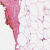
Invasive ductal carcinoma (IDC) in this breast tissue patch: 0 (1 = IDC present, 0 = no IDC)